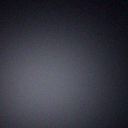
Screen state: off